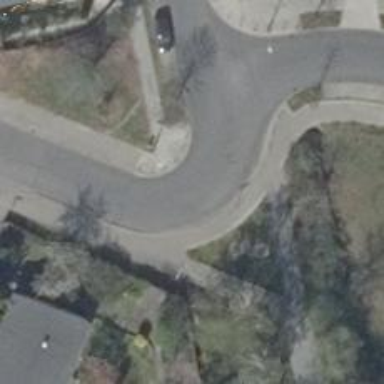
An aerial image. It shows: Residential road with asphalt surface and sidewalks on both sides.